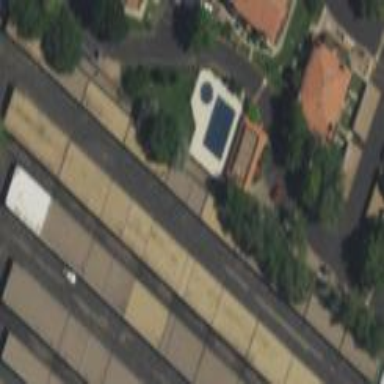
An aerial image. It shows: Group of garages.